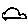
Label: car